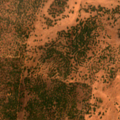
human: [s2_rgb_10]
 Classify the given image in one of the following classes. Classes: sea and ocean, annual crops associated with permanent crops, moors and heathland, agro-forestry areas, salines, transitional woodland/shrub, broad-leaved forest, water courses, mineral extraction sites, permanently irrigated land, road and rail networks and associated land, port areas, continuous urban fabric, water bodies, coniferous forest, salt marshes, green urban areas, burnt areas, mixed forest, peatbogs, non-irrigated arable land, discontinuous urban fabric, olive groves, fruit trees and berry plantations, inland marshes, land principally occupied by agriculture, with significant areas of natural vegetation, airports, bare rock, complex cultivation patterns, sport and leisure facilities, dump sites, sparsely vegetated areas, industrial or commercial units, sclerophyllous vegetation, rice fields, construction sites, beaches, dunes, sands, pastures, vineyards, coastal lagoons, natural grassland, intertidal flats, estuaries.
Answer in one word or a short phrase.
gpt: non-irrigated arable land, agro-forestry areas, broad-leaved forest